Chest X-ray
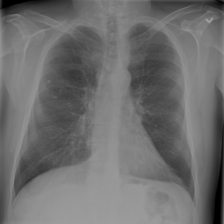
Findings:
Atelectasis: negative
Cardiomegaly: negative
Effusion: negative
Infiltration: negative
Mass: negative
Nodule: negative
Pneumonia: negative
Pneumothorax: negative
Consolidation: negative
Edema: negative
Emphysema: negative
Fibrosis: negative
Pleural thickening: negative
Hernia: negative